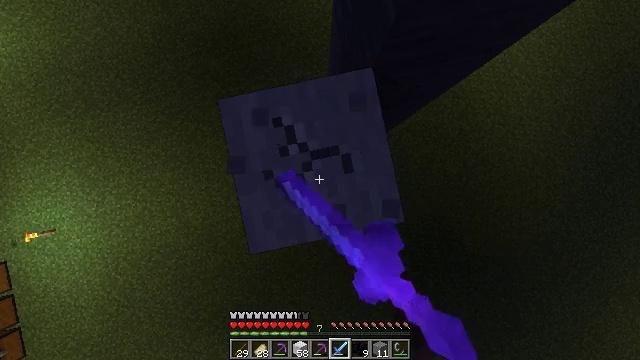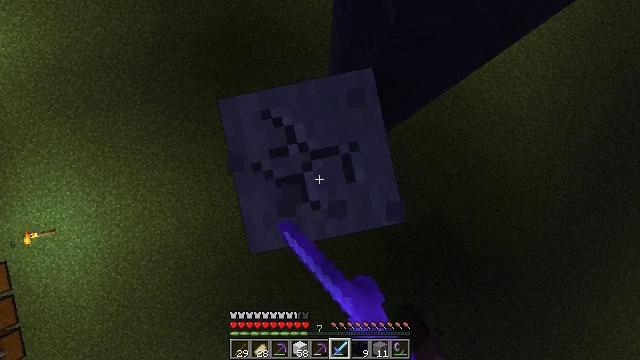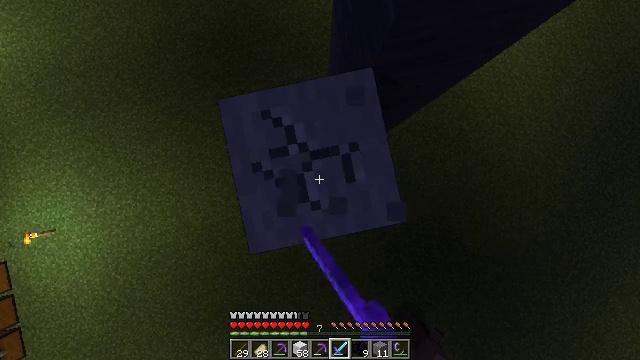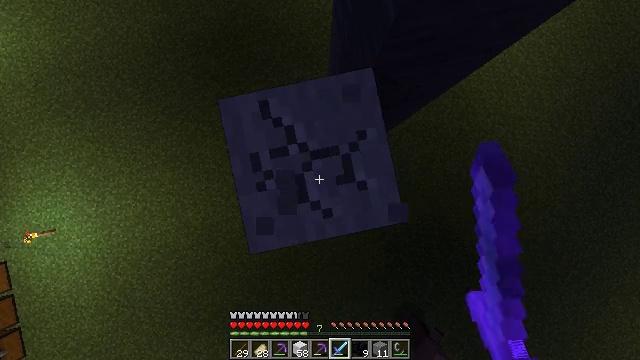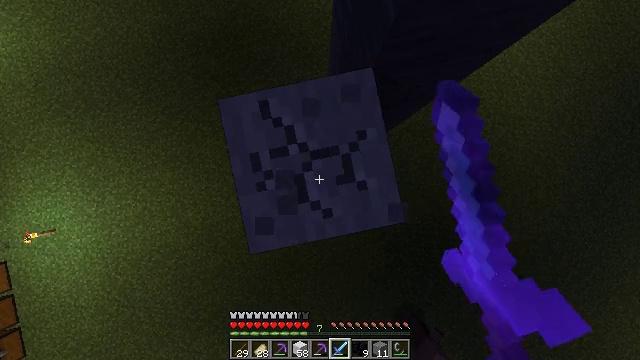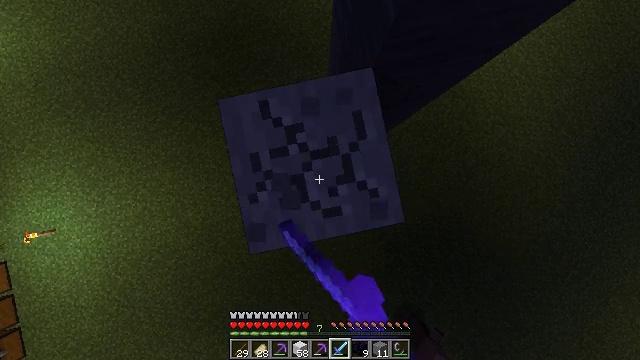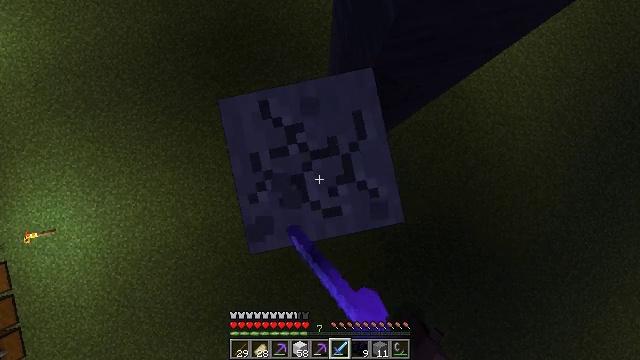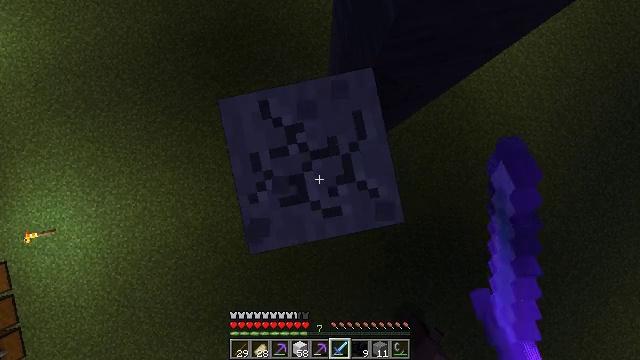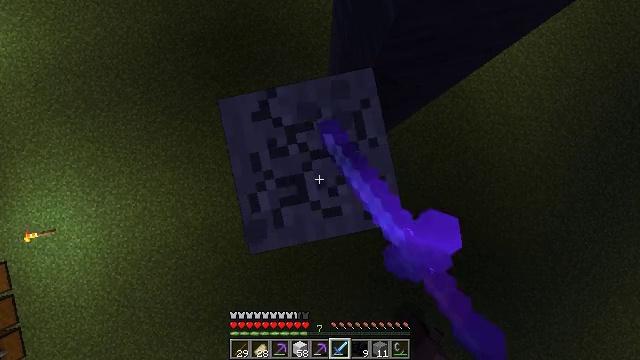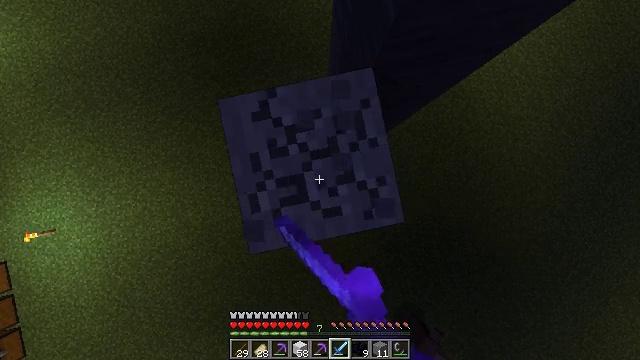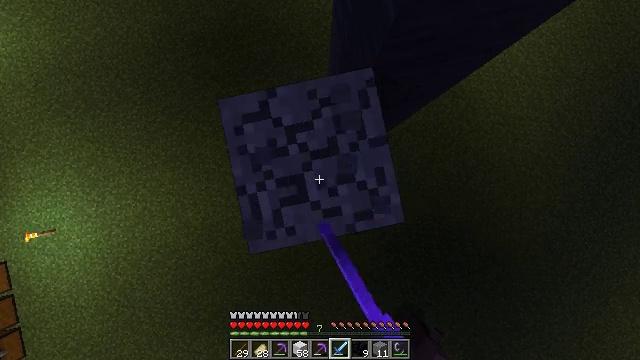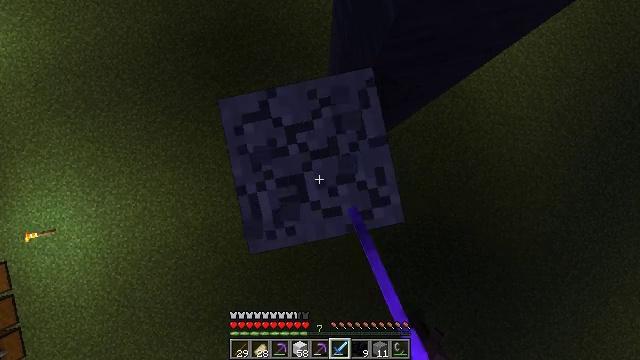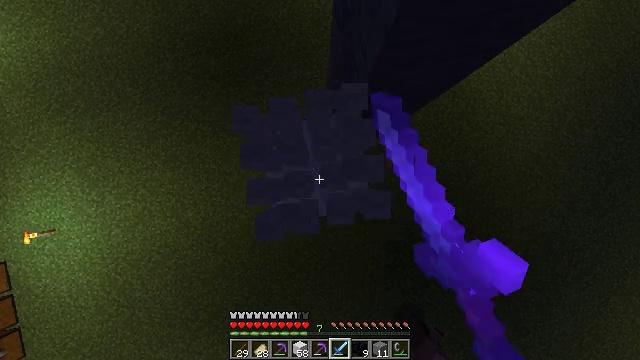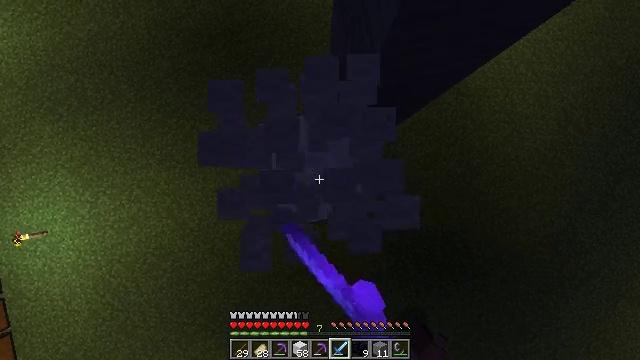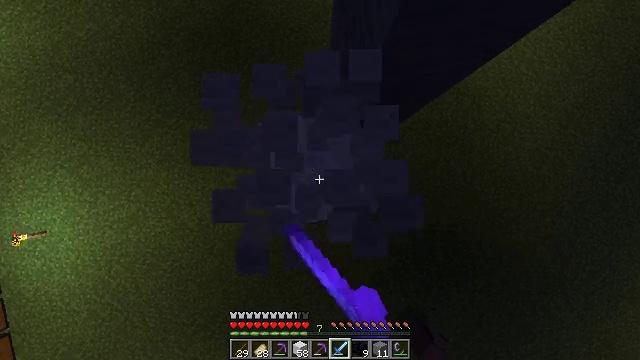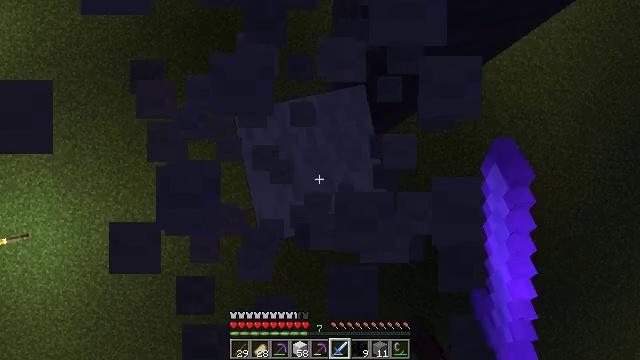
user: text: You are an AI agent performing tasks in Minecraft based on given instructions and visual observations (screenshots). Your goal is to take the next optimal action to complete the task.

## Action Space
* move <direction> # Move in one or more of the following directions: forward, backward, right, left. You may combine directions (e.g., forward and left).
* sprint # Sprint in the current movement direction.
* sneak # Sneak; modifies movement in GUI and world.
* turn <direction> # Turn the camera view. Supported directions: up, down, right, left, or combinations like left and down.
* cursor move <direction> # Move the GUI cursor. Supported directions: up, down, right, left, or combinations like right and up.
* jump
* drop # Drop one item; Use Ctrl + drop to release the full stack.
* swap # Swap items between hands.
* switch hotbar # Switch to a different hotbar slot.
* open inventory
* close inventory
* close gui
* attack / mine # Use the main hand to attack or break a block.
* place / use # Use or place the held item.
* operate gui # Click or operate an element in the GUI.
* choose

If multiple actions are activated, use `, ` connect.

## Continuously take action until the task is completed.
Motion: motion action
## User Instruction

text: Mine the white wool block.
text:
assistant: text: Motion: attack / mine
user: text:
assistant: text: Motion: attack / mine
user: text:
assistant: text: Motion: attack / mine
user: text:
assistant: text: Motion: attack / mine
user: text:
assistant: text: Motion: attack / mine
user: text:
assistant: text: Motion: attack / mine
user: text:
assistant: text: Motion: attack / mine
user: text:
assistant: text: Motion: attack / mine
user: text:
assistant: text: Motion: attack / mine
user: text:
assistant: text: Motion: attack / mine
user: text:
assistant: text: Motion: attack / mine
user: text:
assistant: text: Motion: attack / mine
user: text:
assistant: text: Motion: attack / mine
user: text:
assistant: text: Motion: attack / mine
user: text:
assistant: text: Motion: attack / mine
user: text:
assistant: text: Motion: attack / mine
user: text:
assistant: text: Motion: attack / mine
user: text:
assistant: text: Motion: attack / mine
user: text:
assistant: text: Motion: attack / mine
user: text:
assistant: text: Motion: attack / mine
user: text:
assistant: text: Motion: attack / mine
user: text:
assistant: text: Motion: attack / mine
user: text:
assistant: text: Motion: attack / mine
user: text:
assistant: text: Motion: attack / mine
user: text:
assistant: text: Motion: attack / mine
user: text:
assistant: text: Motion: attack / mine
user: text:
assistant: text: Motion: attack / mine
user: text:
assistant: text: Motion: attack / mine
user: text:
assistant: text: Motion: attack / mine
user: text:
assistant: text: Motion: attack / mine